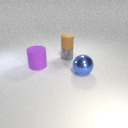
small gray metal cylinder behind large blue metal sphere